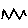
Label: zigzag